Current action and preconditions to check: trajectory_clear

Your task: For each precondition in the list above, predict whether it will hold at this action.

Consider the current scene as observed from the mobile robot's camera, and analyze the predicted future states of all dynamic agents (e.g., people, animals, vehicles, or any moving entities) within the NEXT SECOND.

IMPORTANT: Only answer "very likely" if you are absolutely certain—based on strong, clear evidence—that a dynamic agent will violate the precondition in the predicted future state. Do NOT answer "very likely" for unlikely, ambiguous, or low-probability risks.

Ask yourself for each precondition: Is there a high probability, with clear and convincing evidence, that the predicted future states of any dynamic agent will interfere with the predicted future state of the currently executing action within the NEXT SECOND, causing that precondition to fail?

Assess the risk level based on these predictions. Use "likely" or "very likely" if motions create a clear risk of interference.

Use "neutral" or "improbable" if agents are nearby but their predicted paths are clearly diverging or non-conflicting.

Failure Risk Categories: "very improbable", "improbable", "neutral", "likely", "very likely"

Answer Format: Output ONLY the probability_of_failure value from these categories: "very improbable", "improbable", "neutral", "likely", "very likely"

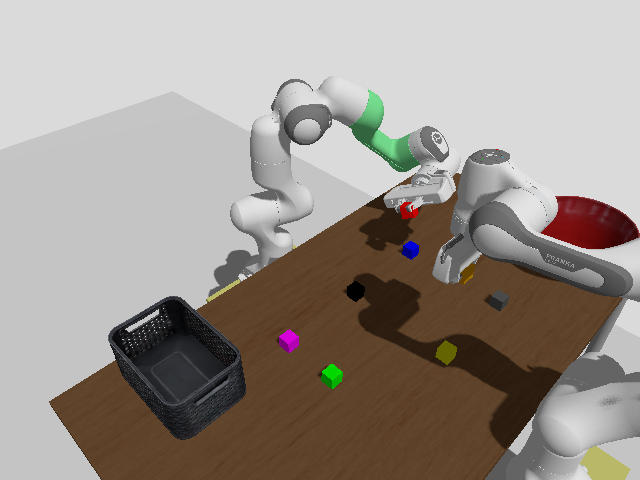

Answer: very improbable